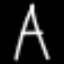
Label: The Eiffel Tower